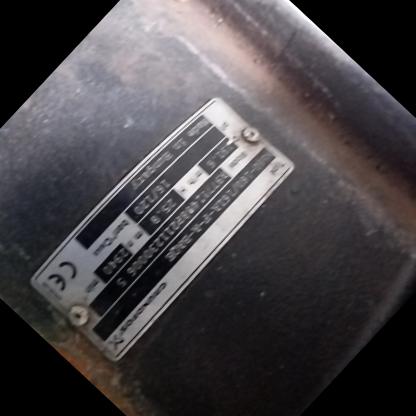
Klasa: tabliczka-znamionowa